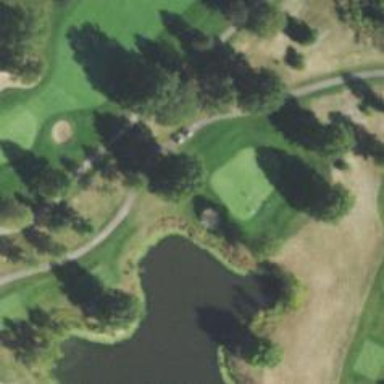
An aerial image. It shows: Golf hole.